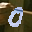
Label: 0